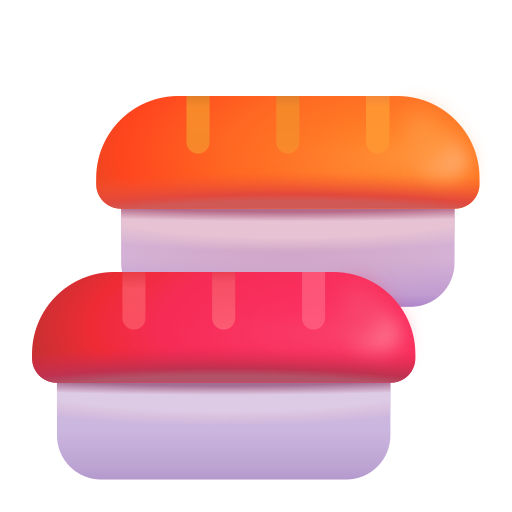
sushi color